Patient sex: M
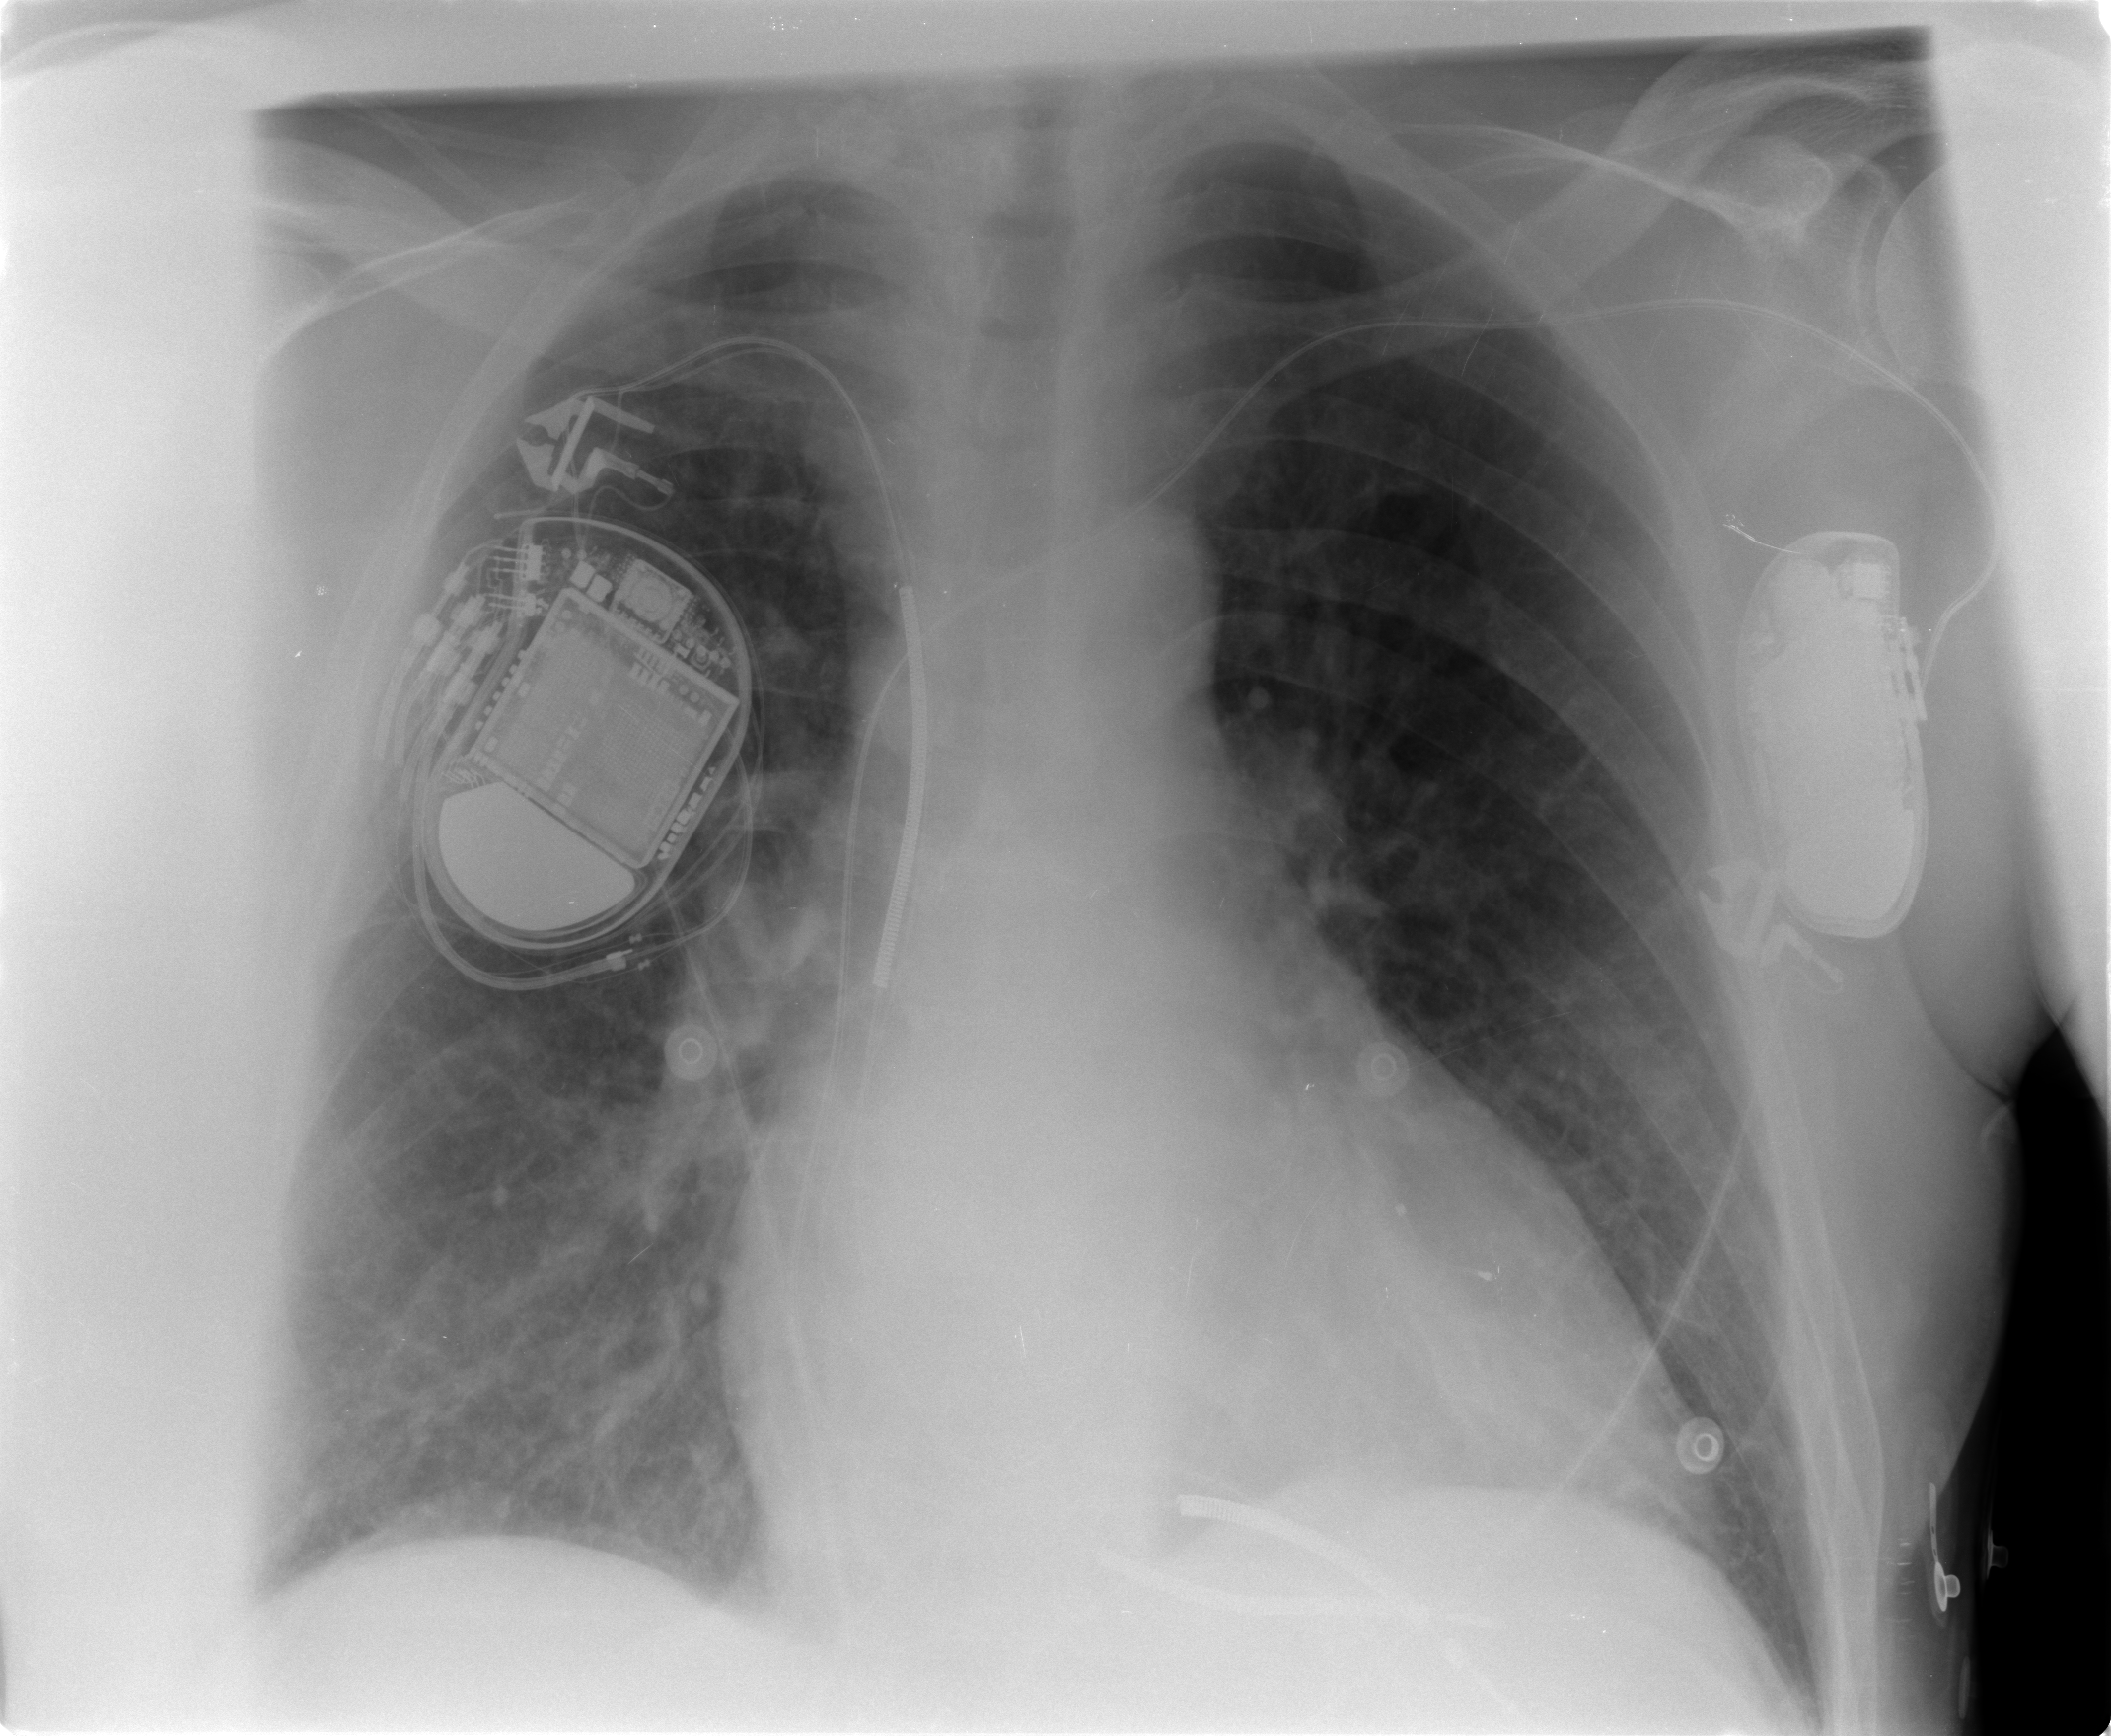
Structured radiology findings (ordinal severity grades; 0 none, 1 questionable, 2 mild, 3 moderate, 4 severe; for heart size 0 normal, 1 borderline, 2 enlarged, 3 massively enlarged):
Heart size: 1
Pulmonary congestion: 3
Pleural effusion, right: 2
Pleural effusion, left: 0
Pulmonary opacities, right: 2
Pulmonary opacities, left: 2
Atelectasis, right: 2
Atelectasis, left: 2